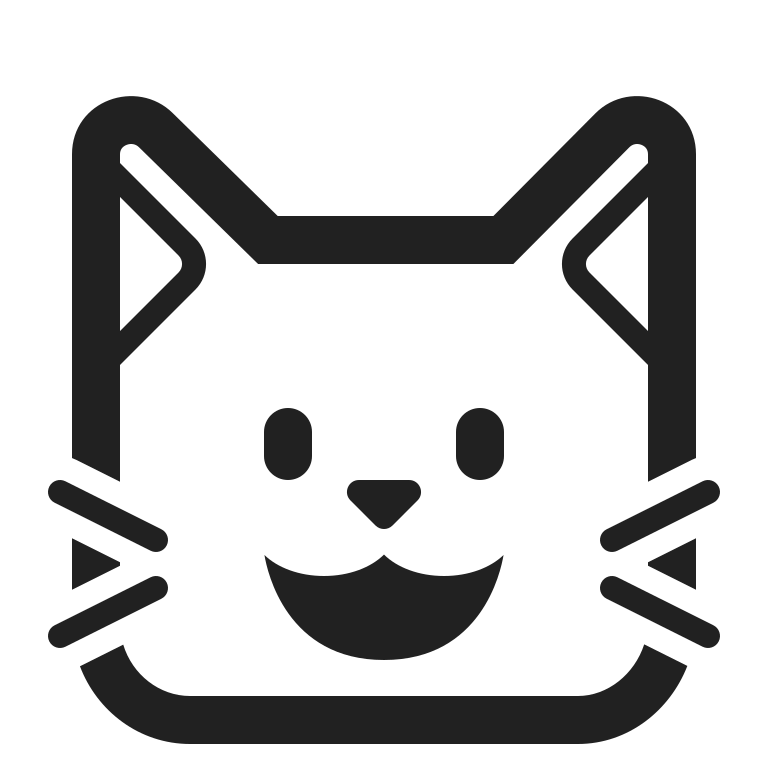
grinning cat high contrast